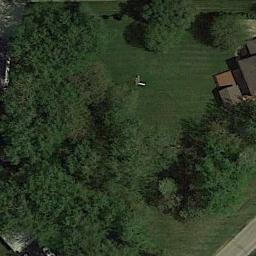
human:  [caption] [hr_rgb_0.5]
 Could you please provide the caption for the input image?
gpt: The forest has a lot of dense dark green trees, A lawn and some houses .

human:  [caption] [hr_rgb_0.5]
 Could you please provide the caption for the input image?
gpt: There is a bare land in this forest .

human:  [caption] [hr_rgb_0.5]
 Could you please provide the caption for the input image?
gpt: A house with dark brown roof in the forest while with a little black house
besides .

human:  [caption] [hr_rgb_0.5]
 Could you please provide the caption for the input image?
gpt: The forest is on the grass next to some houses and a road .

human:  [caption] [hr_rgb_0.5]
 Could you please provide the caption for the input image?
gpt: There are brown buildings beside a green forest .